Question: I am currently implementing the answer to the question here:<URL> and everything currently works 100%!
However, as you can see in the picture there is a small gap between the rows, I want this gone for two reasons.
1. I simply would prefer there to be no gaps, I want the rows to all smoothly lay on top of each other until expanded.
2. If I click on that tiny gap it will close upwards, and then the normal open/close function no longer works for the row above it.
Any help appreciated!

Here is my entire for that page (just for reference), BOTH the JS Script and the extra content ('<td colspan="12">') can be found at the bottom of the page.
'''
@model IEnumerable<WebApplication2.ViewModels.Starring.StarringViewModel>
@{
ViewBag.Title = "Index";
Layout = "~/Views/Shared/_Layout.cshtml";
}
<style type="text/css">
table tr button {
opacity: 0.5;
float: right;
}
table tr:hover button {
opacity: 1;
}
</style>
<br />
<br />
<br />
<br />
<div class="panel panel-primary" style="width:100%">
<div class="panel-heading">
<span style="font-size: 30px; font-style:oblique"><span style="font-size:larger;"><span style="margin-right: 5px" class="glyphicon glyphicon-star"></span>Starring</span></span>
</div>
<div class="row">
<div class="col-xs-12">
<button type="button" style="margin:3px; width:32.8%" class="btn btn-success col-lg-3 col-xs-3" onclick="location.href='@Url.Action("Create", "Movie")';return false;"><span style="font-size:larger;"><span style="margin-right: 5px" class="glyphicon glyphicon-plus"></span>Add New Movie</span></button>
<button type="button" style="margin: 3px; width: 32.8%" class=" btn btn-success col-lg-3 col-xs-3" onclick="location.href='@Url.Action("Create", "Employee")' ;return false;"><span style="font-size:larger;"><span style="margin-right: 5px" class="glyphicon glyphicon-plus"></span>Add New Employee</span></button>
<button type="button" style="margin: 3px; width: 32.8%" class="btn btn-success col-lg-3 col-xs-3" onclick="location.href='@Url.Action("Create", "Show")' ;return false;"><span style="font-size:larger;"><span style="margin-right: 5px" class="glyphicon glyphicon-plus"></span>Add New Showing</span></button>
</div>
</div>
<table class="table table-striped table-hover table-responsive table-condensed">
<tr>
<th>
<h3 style="font-size:x-large"><span style="font-weight:bolder">Movie Name</span></h3>
</th>
<th>
<h3 style="font-size:x-large"><span style="font-weight:bolder">Release Date</span></h3>
</th>
<th>
<h3 style="font-size:x-large"><span style="font-weight:bolder">Actor</span></h3>
</th>
<th>
<h3 style="font-size:x-large"><span style="font-weight:bolder">@Html.DisplayNameFor(model => model.Role)</span></h3>
</th>
<th></th>
</tr>
@foreach (var item in Model)
{
<tr>
<td class="col-lg-2">
<span style="font-size: 17px;">@Html.DisplayFor(modelItem => item.movieName)</span>
</td>
<td class="col-lg-2">
<span style="font-size: 17px;">@Html.DisplayFor(modelItem => item.movieReleaseDate)</span>
</td>
<td class="col-lg-1">
<span style="font-size: 17px;">@Html.DisplayFor(modelItem => item.employeeName)</span>
</td>
<td class="col-lg-1">
<span style="font-size: 17px;">@Html.DisplayFor(modelItem => item.Role)</span>
</td>
<td class="col-lg-3">
<button type="button" class="btn btn-warning col-lg-3" onclick="location.href='@Url.Action("Edit", "Movie", new { id = item.movieID })';return false;"><span style="margin-right: 5px" class="glyphicon glyphicon-pencil"></span>Edit</button>
<button type="button" class="btn btn-info col-lg-3 col-lg-offset-1" onclick="location.href='@Url.Action("Details", "Movie", new { id = item.movieID })';return false;"><span style="margin-right: 5px" class="glyphicon glyphicon-align-justify"></span>Details</button>
<button type="button" class="btn btn-danger col-lg-3 col-lg-offset-1" onclick="location.href='@Url.Action("Delete", "Movie", new { id = item.movieID })' ;return false;"><span style="margin-right: 5px" class="glyphicon glyphicon-trash"></span>Delete</button>
</td>
</tr>
<tr>
<td colspan="12">
<p style="font-size: 17px; font-style: italic; font-family: 'Roboto', sans-serif">
MovieID: @Html.DisplayFor(modelItem => item.movieID)
<br />
Description: @Html.DisplayFor(modelItem => item.movieDescription)
</p>
</td>
</tr>
}
</table>
</div>
<script>
$(function () {
$("td[colspan=12]").find("p").hide();
$("table").click(function (event) {
event.stopPropagation();
var $target = $(event.target);
if ($target.closest("td").attr("colspan") == 12) {
$target.slideUp();
} else {
$target.closest("tr").next().find("p").slideToggle();
}
});
});
</script>
'''
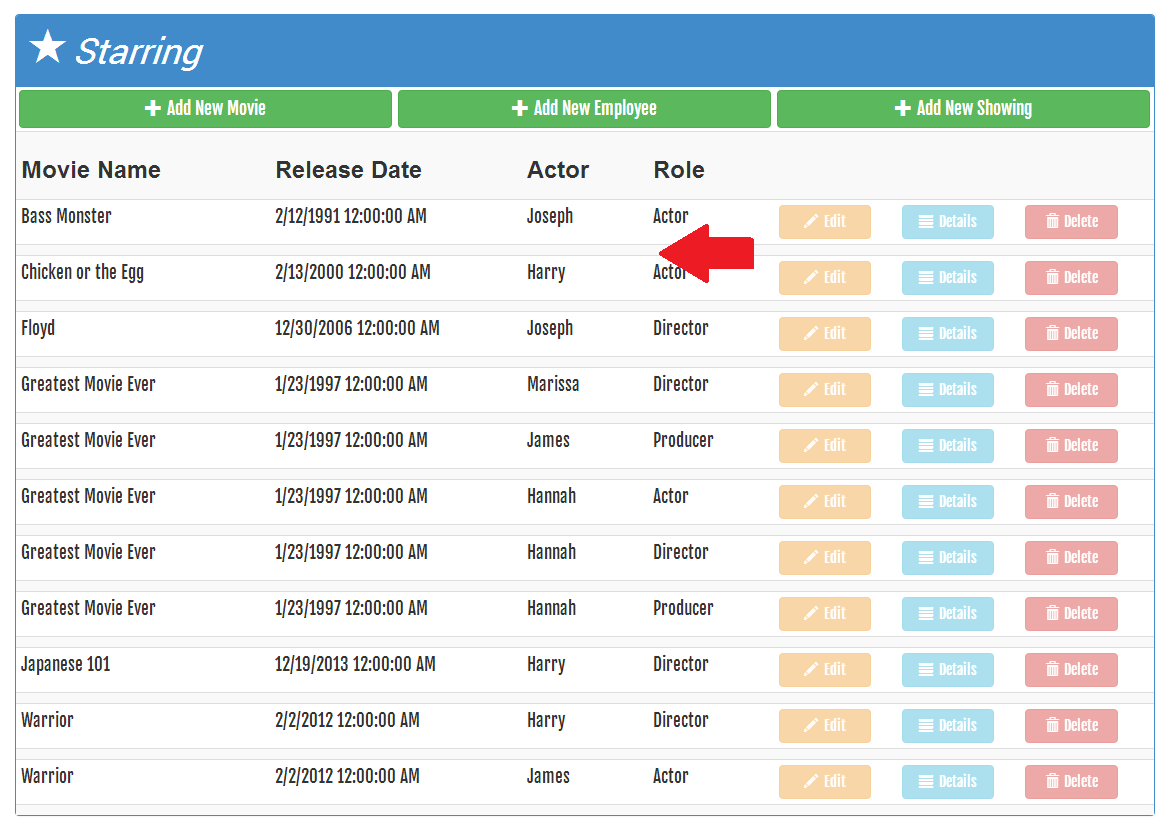
Answer: It looks like you're using Bootstrap. The default styles in Bootstrap applies a 5px padding to 'td's inside '.table-condensed'. You can override this with the following rule in your CSS...
'''
.table>tbody>tr>td {
padding: 0px;
}
'''
If you only want the padding removed when the 'p' is collapsed, you can change the rule to include a 'nopadding' class...
'''
.table>tbody>tr>td.nopadding {
padding: 0px;
}
'''
And use jQuery to attach the class to the 'td' when you collapse the 'p'...
'''
$(function () {
$("td[colspan=12]").find("p").hide();
$("td[colspan=12]").addClass("nopadding");
$("tr").click(function () {
var $target = $(this);
var $detailsTd = $target.find("td[colspan=12]");
if ($detailsTd.length) {
$detailsTd.find("p").slideUp();
$detailsTd.addClass("nopadding");
} else {
$detailsTd = $target.next().find("td[colspan=12]");
$detailsTd.find("p").slideToggle();
$detailsTd.toggleClass("nopadding");
}
});
});
'''
<URL>